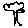
Label: tree